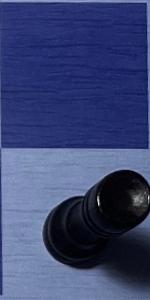
Label: Rook_Black